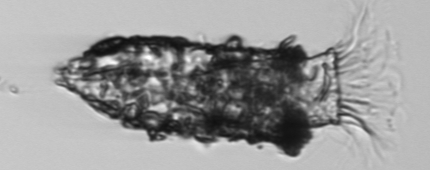
Label: Tintinnopsis